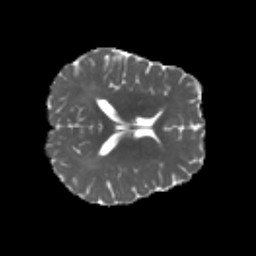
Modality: MD
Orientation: axial
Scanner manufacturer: siemens
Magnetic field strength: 3 T
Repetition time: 4.16 s
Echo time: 0.0806 s